Interaction volume radius: 5 \u00c5
Interaction volume height: 40 \u00c5
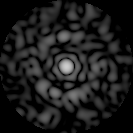
Disorder parameter: 0.8116